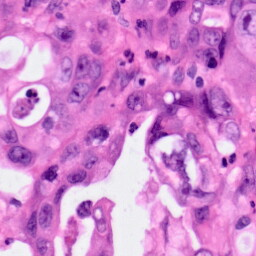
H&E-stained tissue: Pancreatic